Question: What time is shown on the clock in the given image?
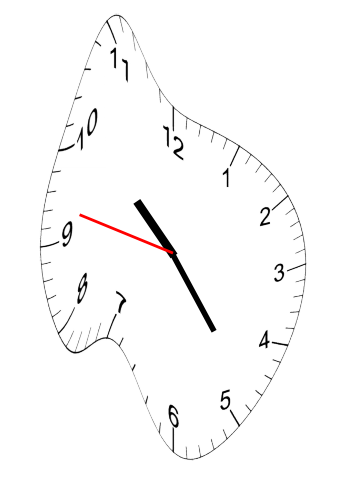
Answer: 10:23:47